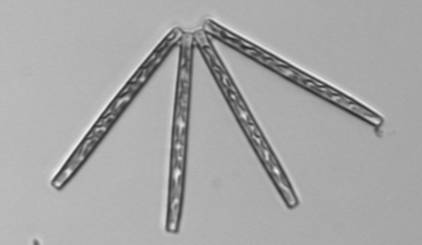
Label: Thalassionema